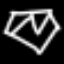
Label: diamond